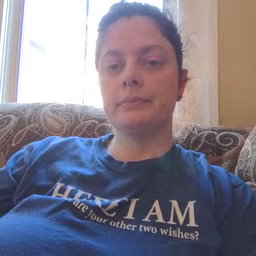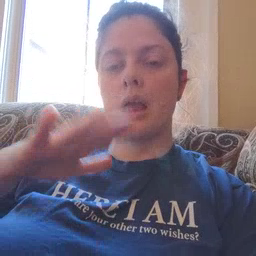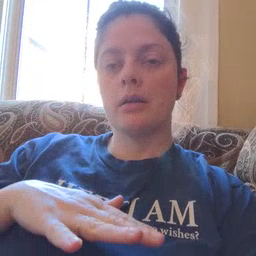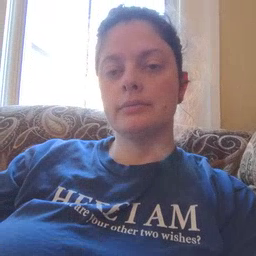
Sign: on